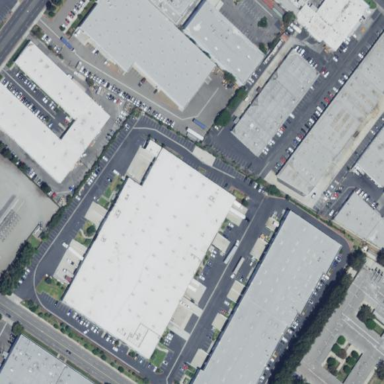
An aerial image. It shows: Warehouse building.